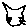
Label: cat